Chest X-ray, PA view. Patient: 69 years old, sex M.
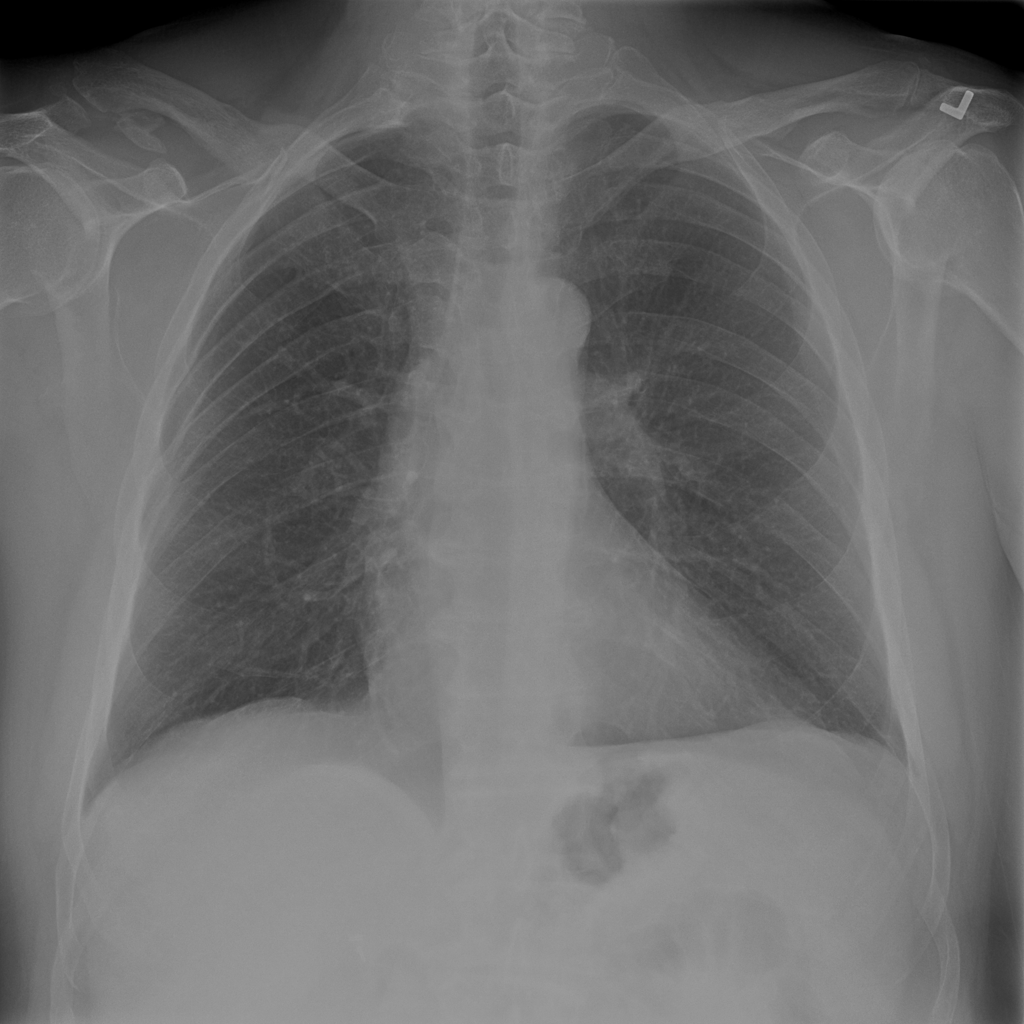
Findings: No Finding